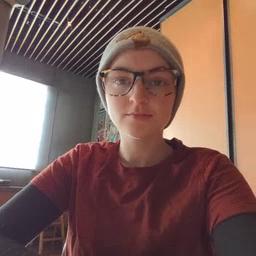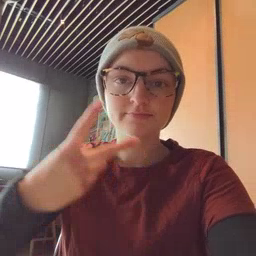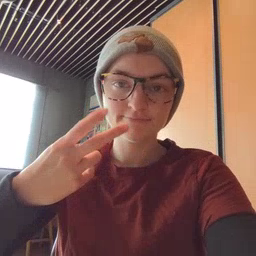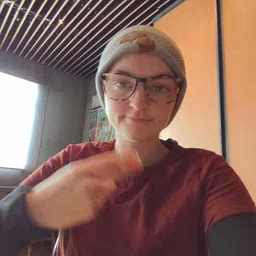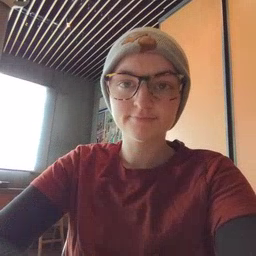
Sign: scissors